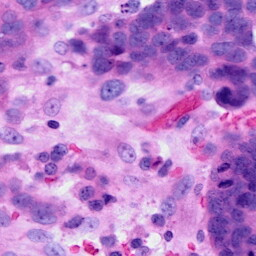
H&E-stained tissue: Ovarian